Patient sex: M
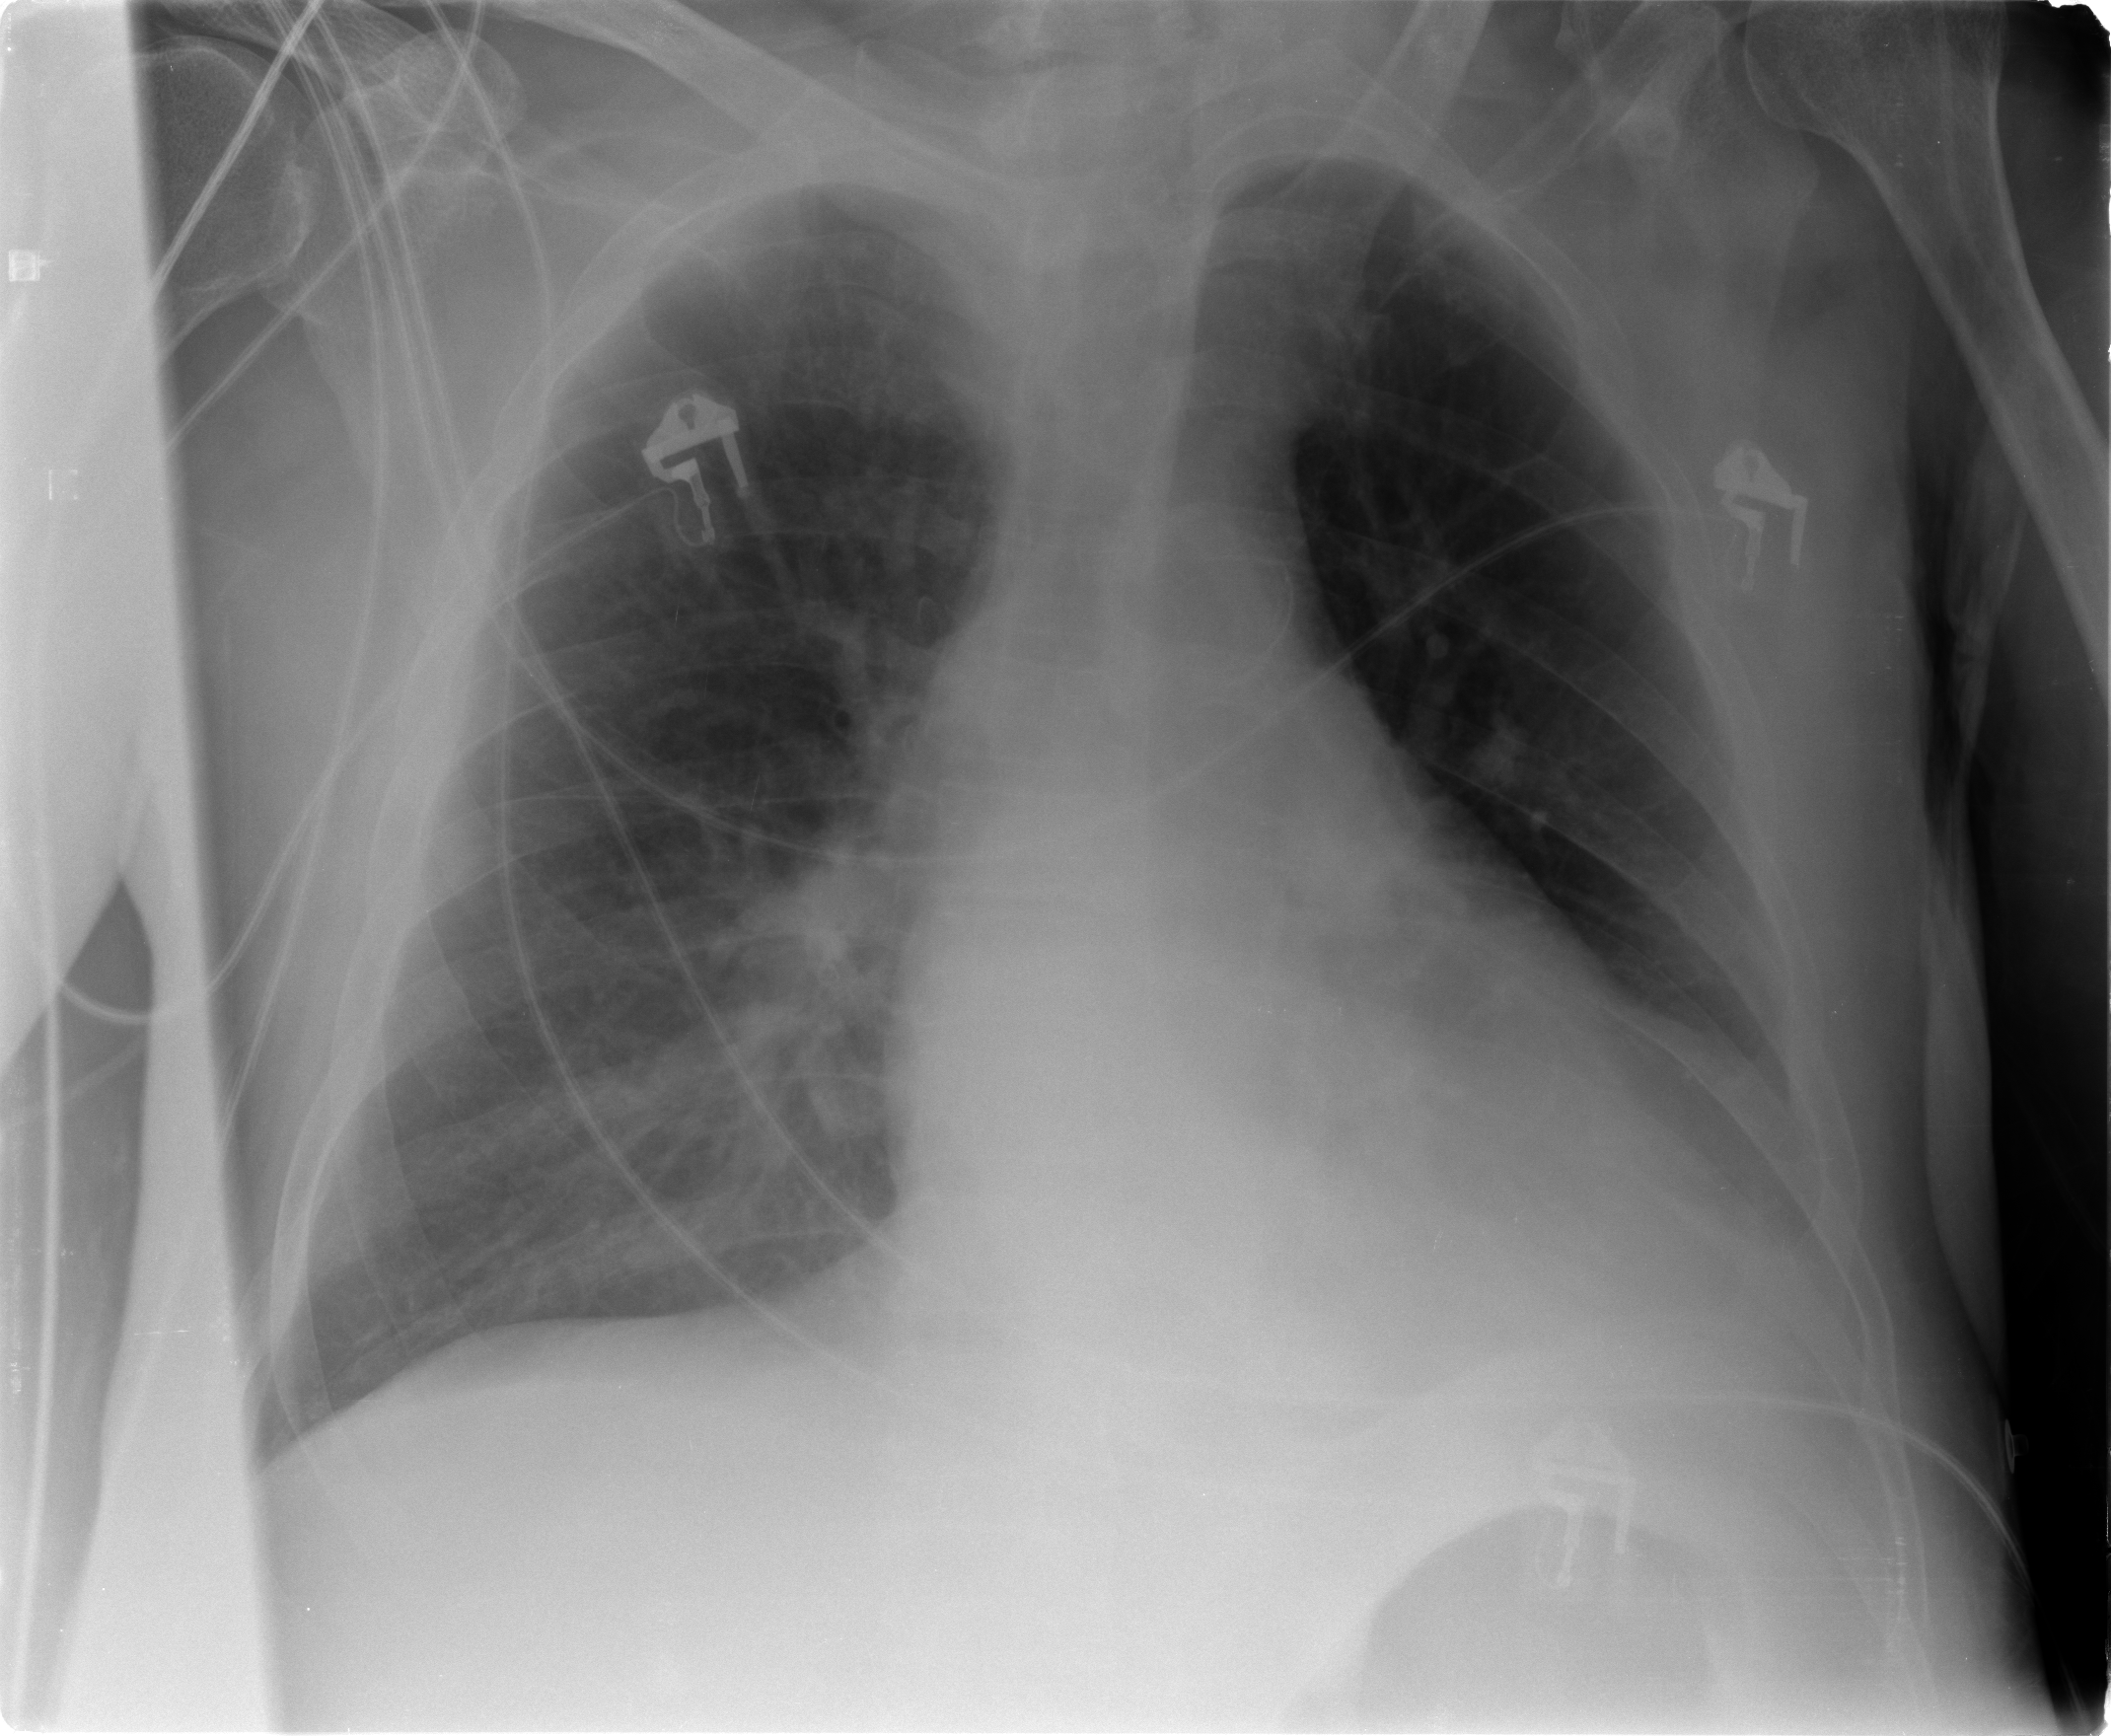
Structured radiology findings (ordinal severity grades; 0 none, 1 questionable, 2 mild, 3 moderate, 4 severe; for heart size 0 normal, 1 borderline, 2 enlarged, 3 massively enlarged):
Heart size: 0
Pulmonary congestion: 2
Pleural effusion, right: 0
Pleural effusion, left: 2
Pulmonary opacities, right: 0
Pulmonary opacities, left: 0
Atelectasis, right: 0
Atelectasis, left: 2